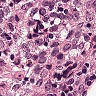
Metastatic tissue present: no